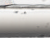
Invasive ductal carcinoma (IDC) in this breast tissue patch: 0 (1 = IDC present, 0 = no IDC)